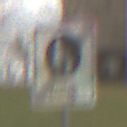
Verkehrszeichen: EndeFussgaengerzone
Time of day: Midday
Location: Outdoor (Nature)
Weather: Overcast
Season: NotSpecified
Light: Natural